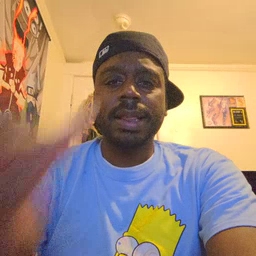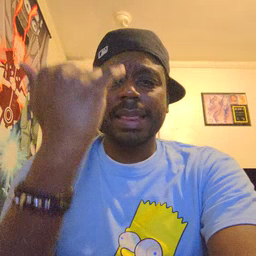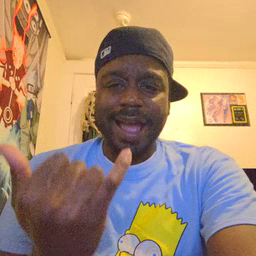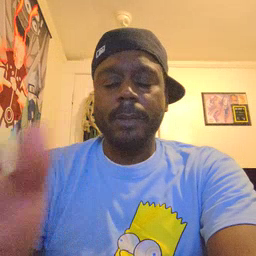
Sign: now